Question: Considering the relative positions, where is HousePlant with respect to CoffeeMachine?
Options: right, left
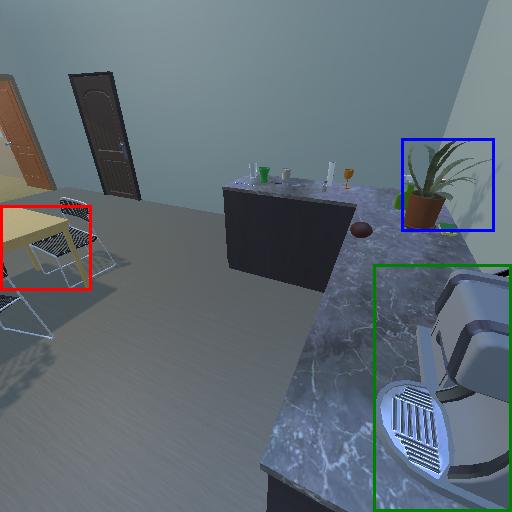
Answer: right